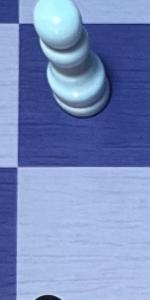
Label: Empty